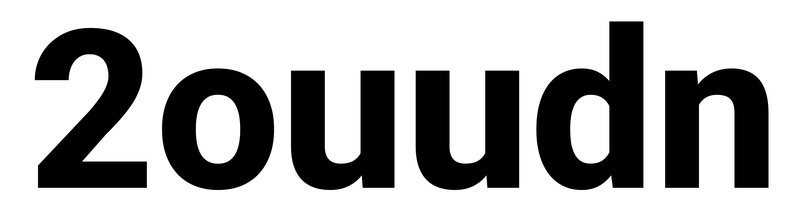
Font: Roboto_ExtraBold